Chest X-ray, AP view. Patient: 43 years old, sex F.
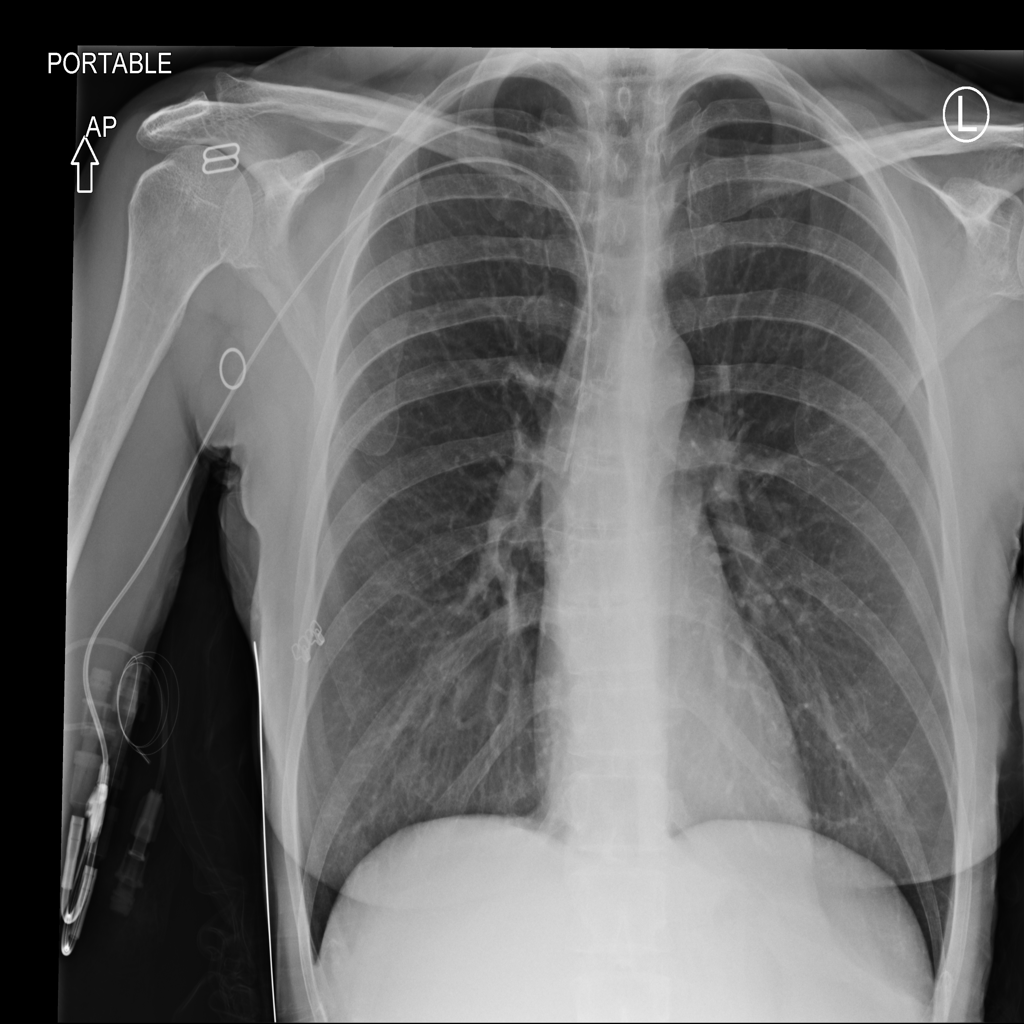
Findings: No Finding